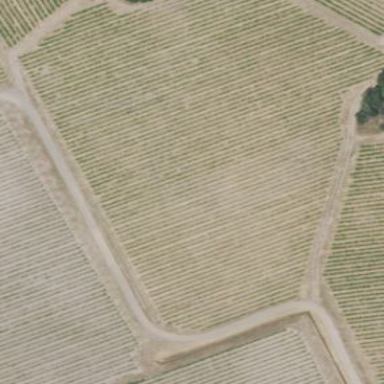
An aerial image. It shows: Vineyard growing grapes.